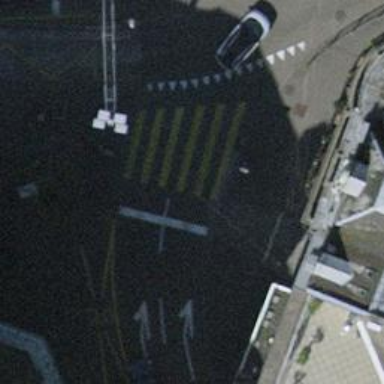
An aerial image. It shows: Road with traffic signals and zebra crossing with traffic signals.